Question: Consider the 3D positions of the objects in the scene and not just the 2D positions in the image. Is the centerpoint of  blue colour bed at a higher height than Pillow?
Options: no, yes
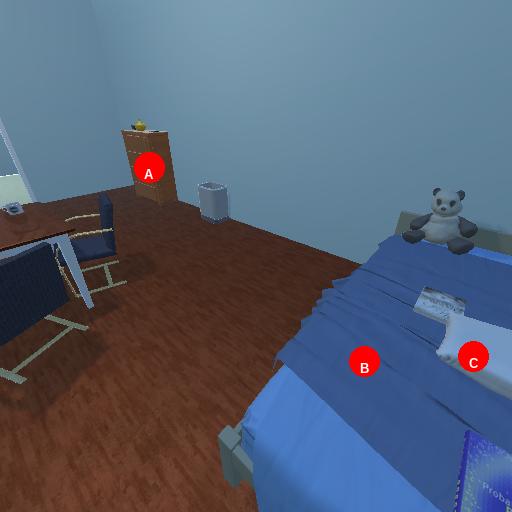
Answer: no